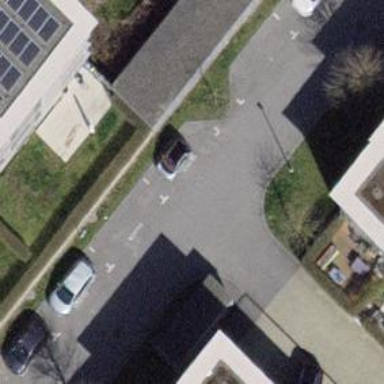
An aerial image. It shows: Living street.